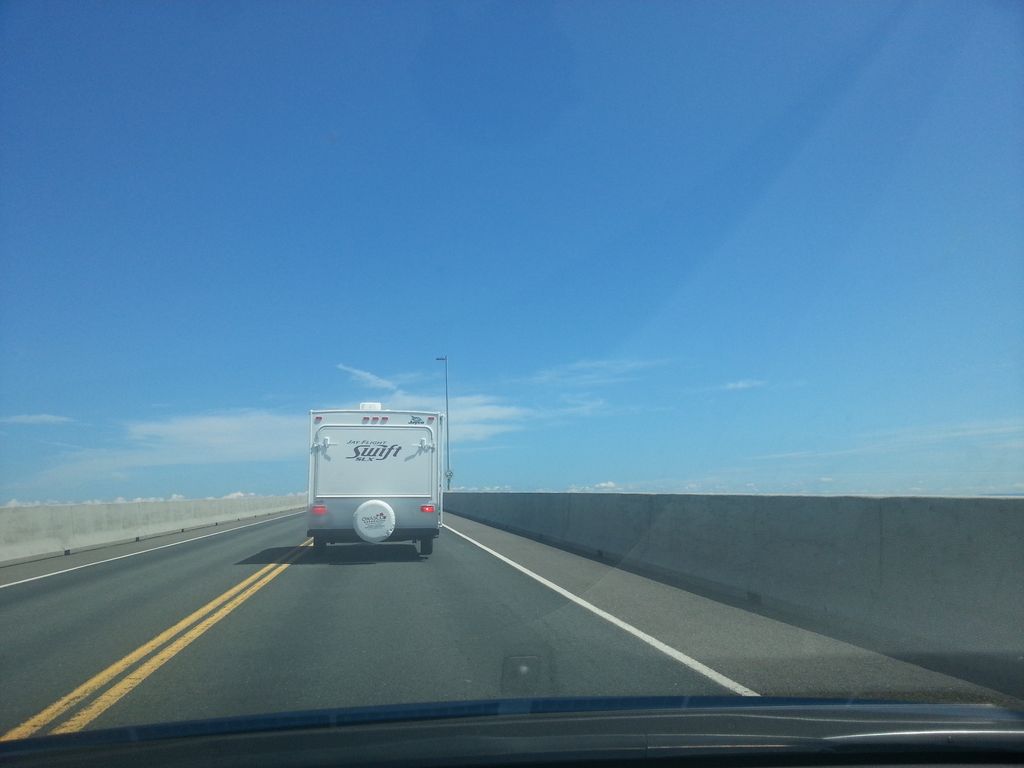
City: charlottetown